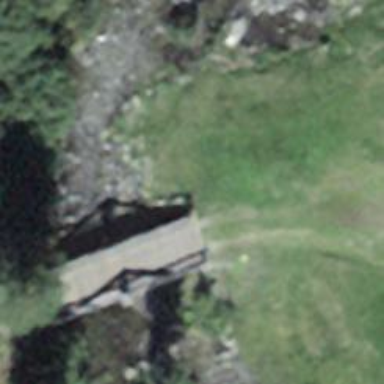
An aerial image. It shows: Path leading to bridge.